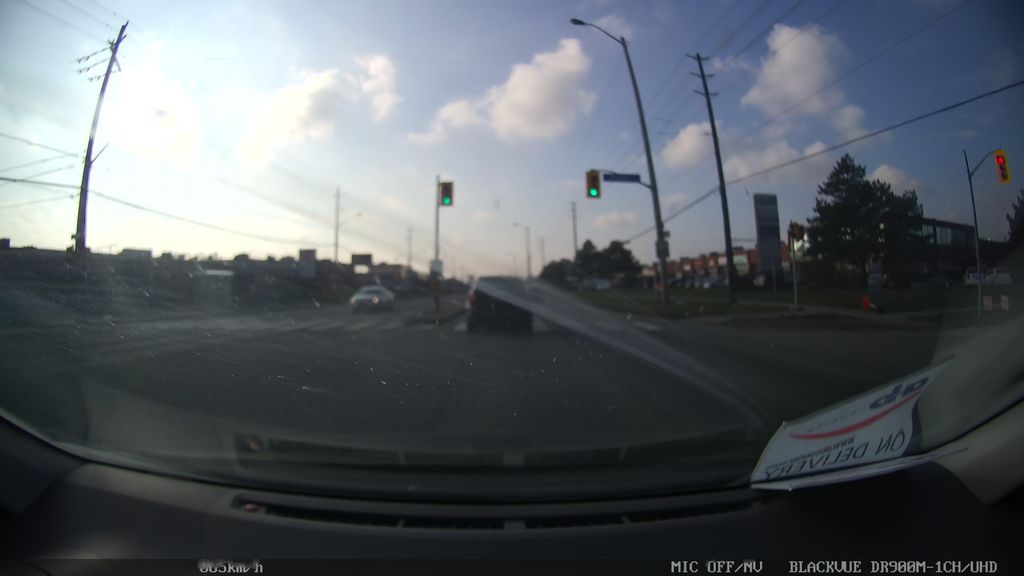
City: toronto